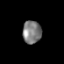
Tissue: prostate
Cell type: T cells
Senescence score: 0.3441
Nuclear area (px): 422
Mean DAPI intensity: 125.088